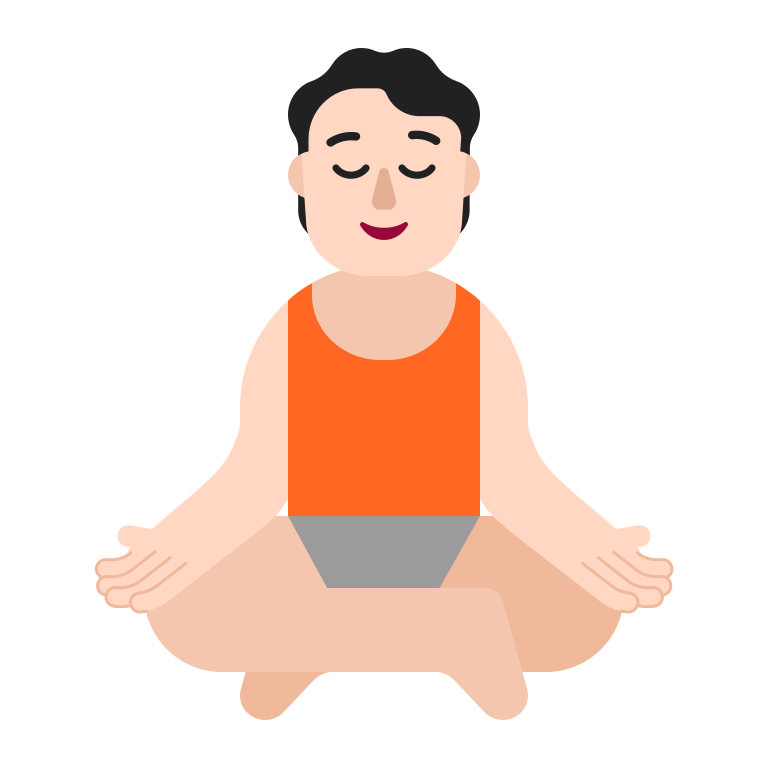
person in lotus position flat light